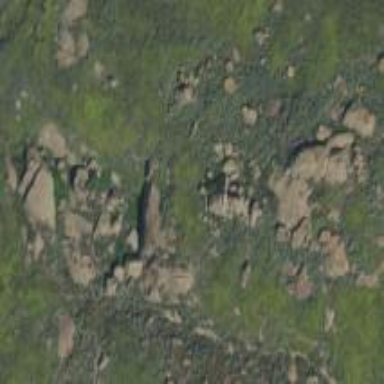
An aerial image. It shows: Landscape of bare rock.